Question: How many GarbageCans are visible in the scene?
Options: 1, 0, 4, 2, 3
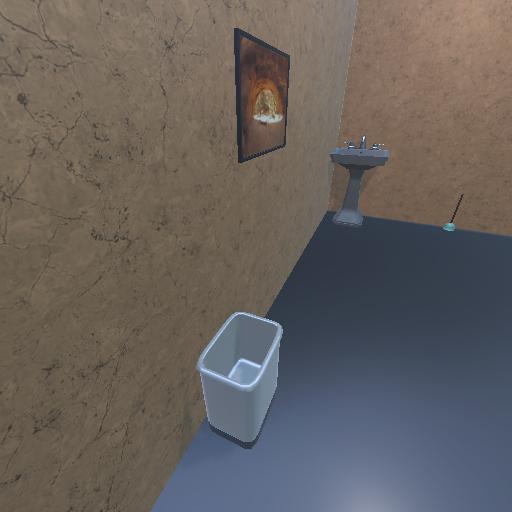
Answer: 1